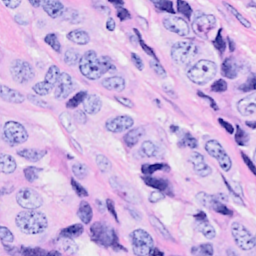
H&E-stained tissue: Breast